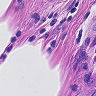
Metastatic tissue present: no